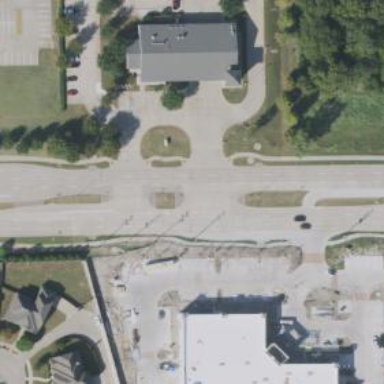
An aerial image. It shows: Primary highway with separate sidewalk.